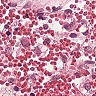
Metastatic tissue present: no